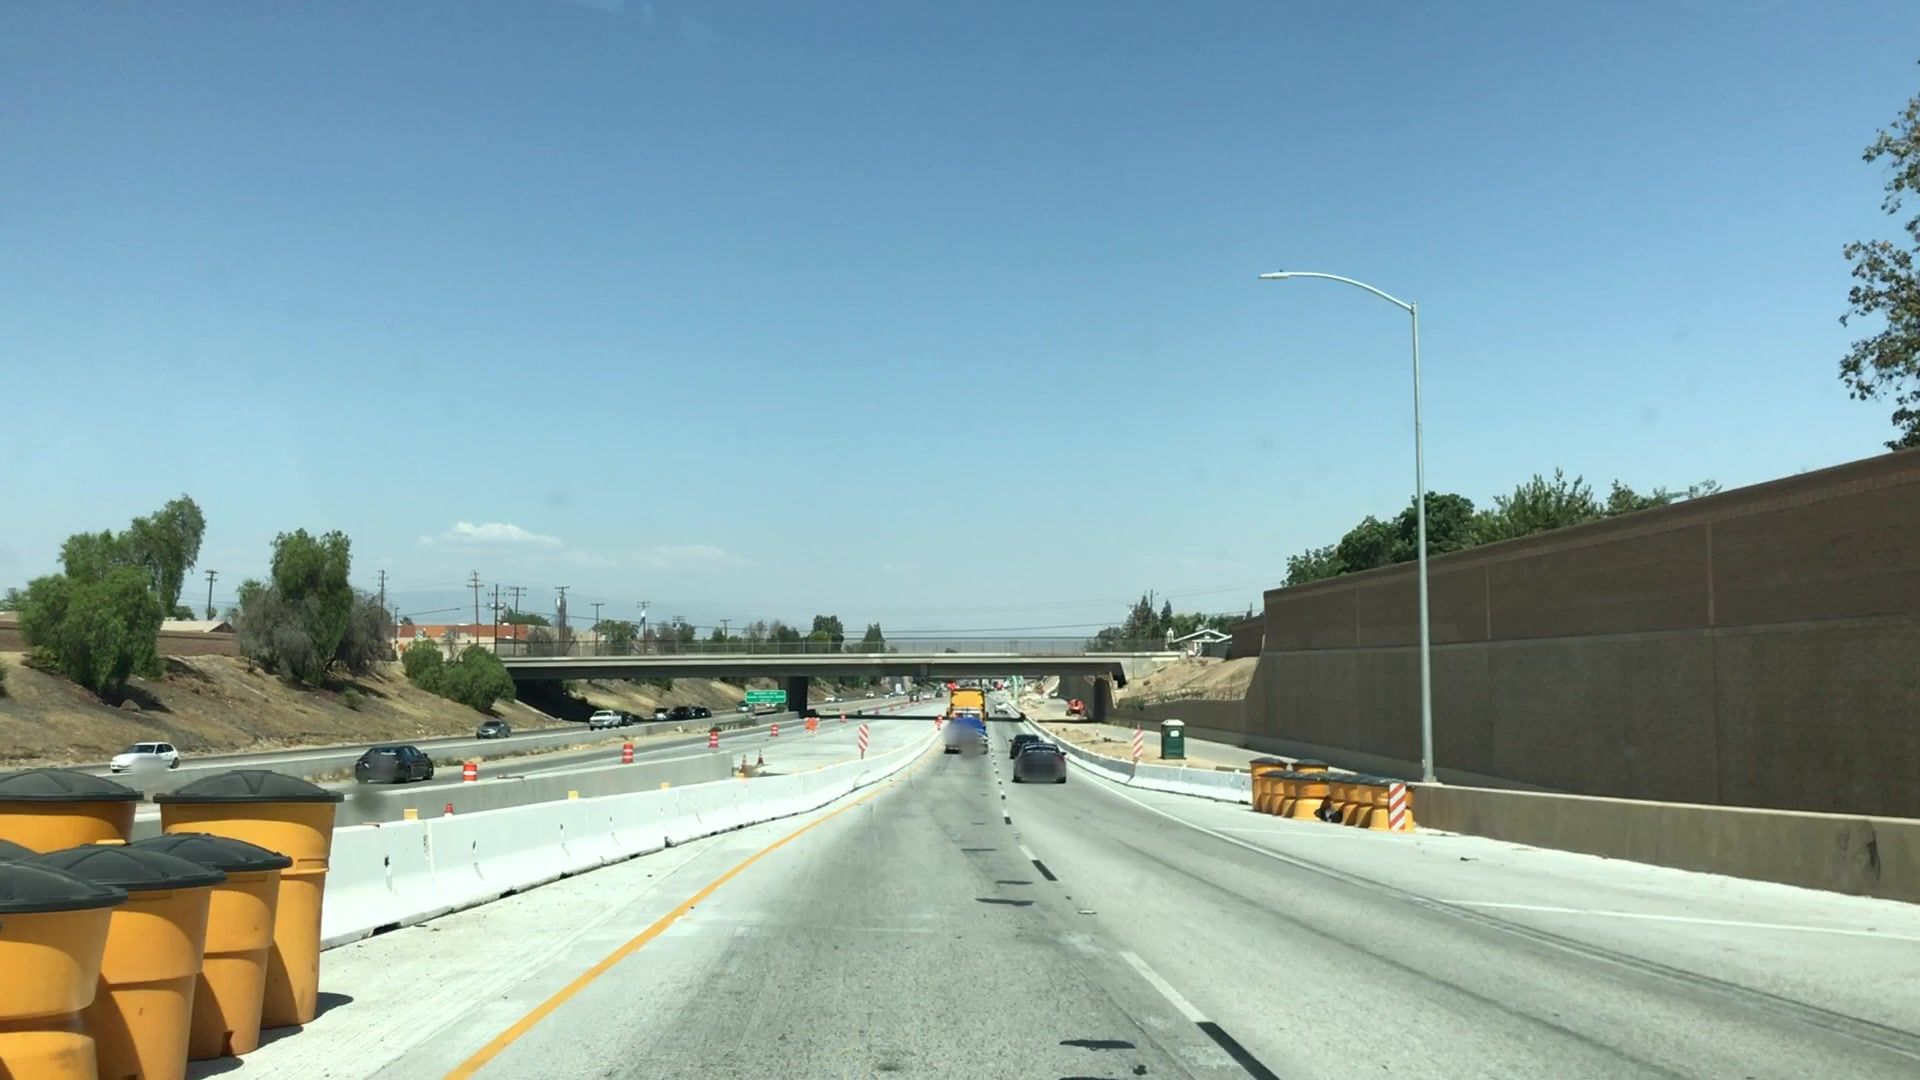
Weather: clear
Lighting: day
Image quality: good
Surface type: driving surface
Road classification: trunk_link, motorway_link
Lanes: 2
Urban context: urban centre
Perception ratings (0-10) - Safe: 2.33, Lively: 0.63, Beautiful: 4.75, Boring: 3.78, Depressing: 7.18, Wealthy: 1.76